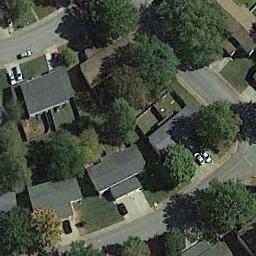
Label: medium_residential